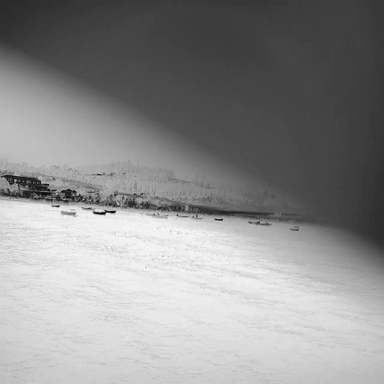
There are 13 bulk_carriers in the infrared image.